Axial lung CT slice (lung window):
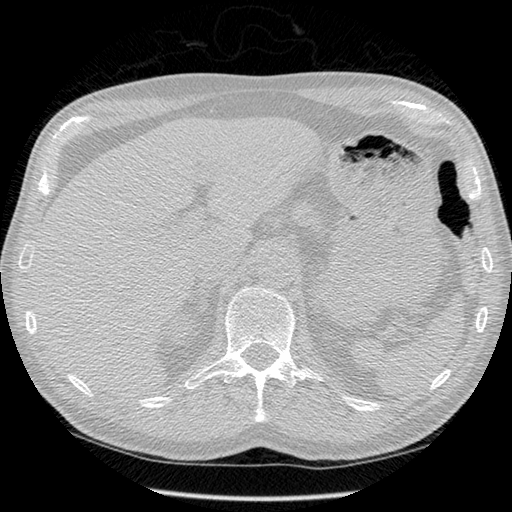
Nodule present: no